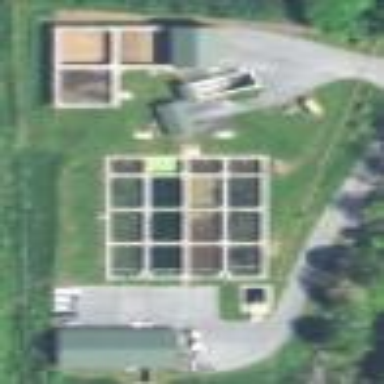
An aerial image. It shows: Wastewater plant.